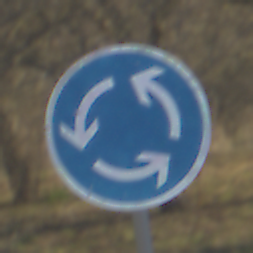
Verkehrszeichen: Kreisverkehr
Umgebung: Outdoor, Nature
Tageszeit: MorningAfternoon
Wetter: Clear
Licht: Natural
Jahreszeit: NotSpecified
Kontrast: HighContrast